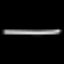
Label: line